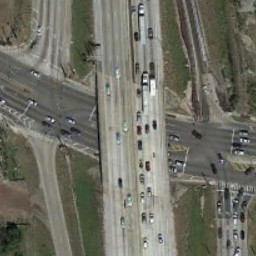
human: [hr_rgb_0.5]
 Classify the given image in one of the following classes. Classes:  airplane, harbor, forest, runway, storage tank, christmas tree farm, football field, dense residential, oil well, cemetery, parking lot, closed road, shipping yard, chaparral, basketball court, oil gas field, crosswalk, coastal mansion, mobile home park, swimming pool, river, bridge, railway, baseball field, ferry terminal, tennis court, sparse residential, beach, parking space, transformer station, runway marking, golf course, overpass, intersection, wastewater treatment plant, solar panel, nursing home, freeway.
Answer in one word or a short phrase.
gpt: overpass